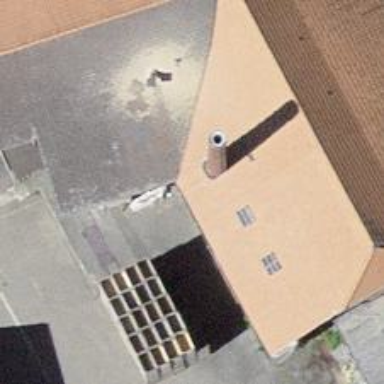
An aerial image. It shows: Chimney that is man-made.